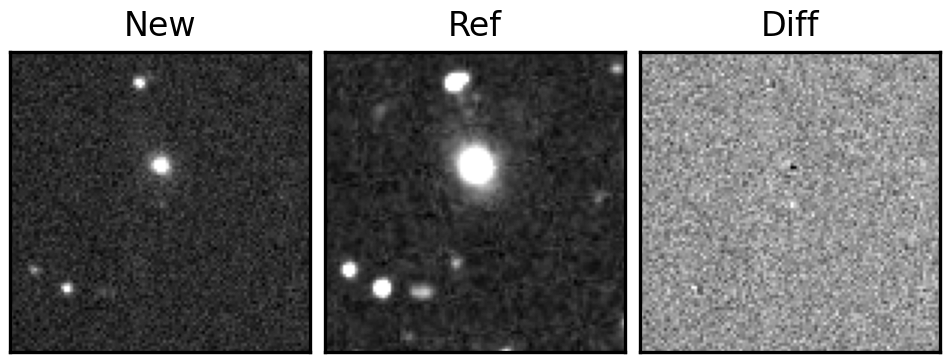
Label: real